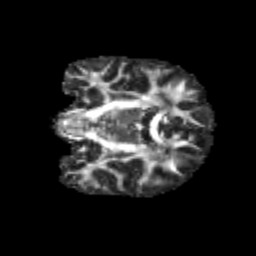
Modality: FA
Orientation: coronal
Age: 12
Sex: female
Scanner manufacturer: siemens
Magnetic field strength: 3 T
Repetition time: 3.8 s
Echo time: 0.07 s